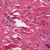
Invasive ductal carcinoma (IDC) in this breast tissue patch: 0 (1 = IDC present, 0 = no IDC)